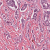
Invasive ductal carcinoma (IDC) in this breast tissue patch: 1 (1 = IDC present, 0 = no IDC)